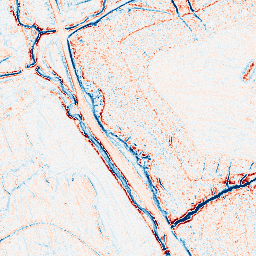
Category: edge_preserving
Decomposition family: anisotropic_diffusion
Decomposition parameters: iterations: 10
kappa: 100
gamma: 0.1
Upsampling method: lanczos
Upsampling parameters: scale: 8
Upsampling scale: 8